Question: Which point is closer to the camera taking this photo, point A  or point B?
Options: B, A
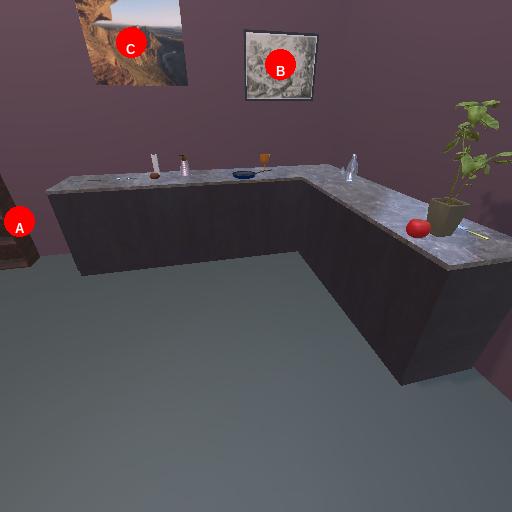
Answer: B